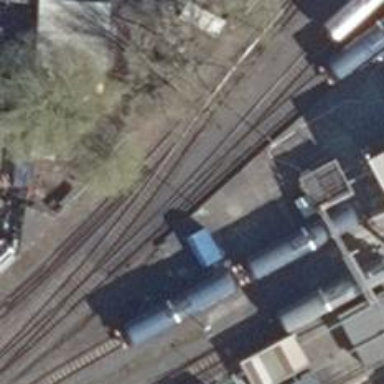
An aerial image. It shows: Railway switch.